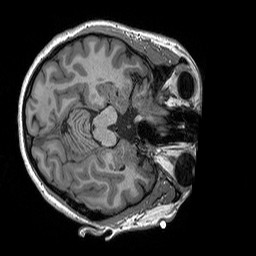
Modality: T1w
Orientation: axial
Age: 28
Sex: female
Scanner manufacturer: siemens
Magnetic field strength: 3 T
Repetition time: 2.3 s
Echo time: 0.00298 s